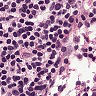
Metastatic tissue present: no